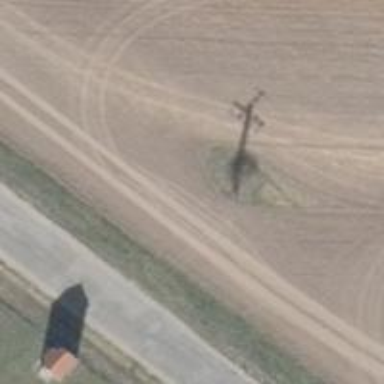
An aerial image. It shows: Power pole.